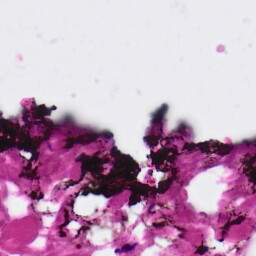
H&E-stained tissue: Ovarian